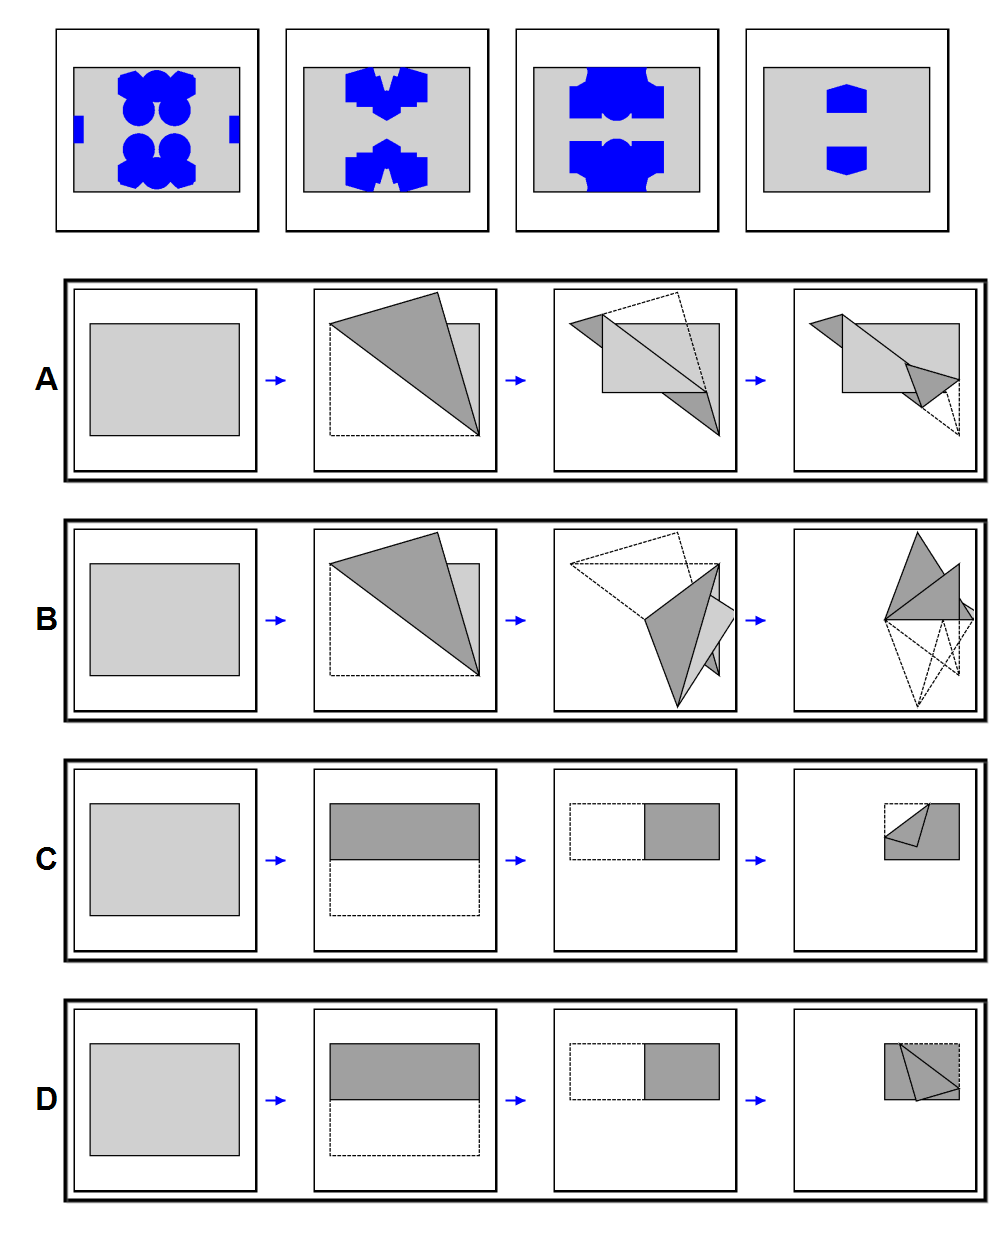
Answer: C